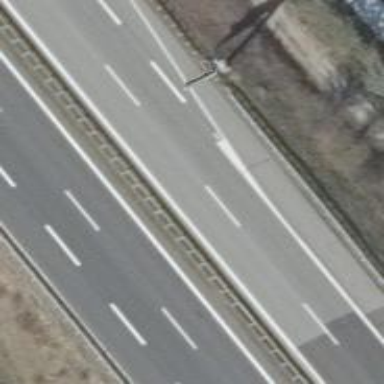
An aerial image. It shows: Asphalt motorway.